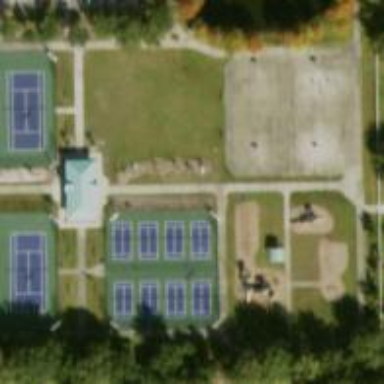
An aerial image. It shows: Tennis court on pitch designated for leisure land.